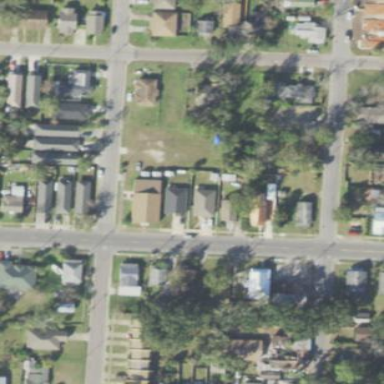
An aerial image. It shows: Residential area composed of single-family homes.